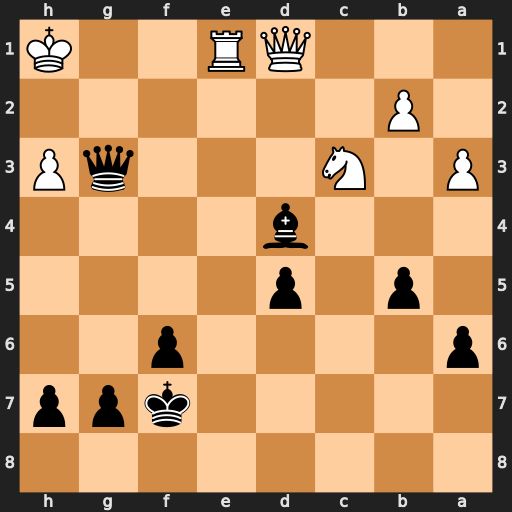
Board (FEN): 8/5kpp/p4p2/1p1p4/3b4/P1N3qP/1P6/3QR2K
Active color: b
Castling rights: -
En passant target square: -
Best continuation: Qxh3#